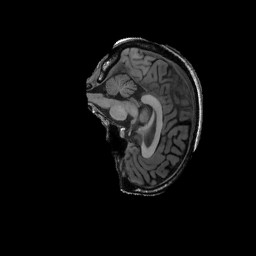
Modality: T1w
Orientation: sagittal
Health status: ill
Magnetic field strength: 3 T